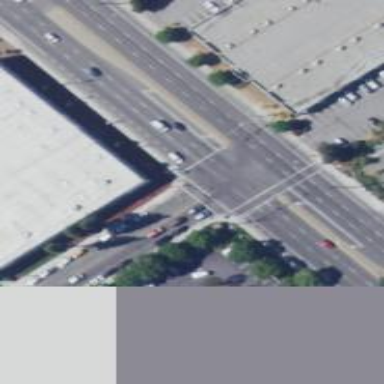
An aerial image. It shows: Solid stop line on the road.